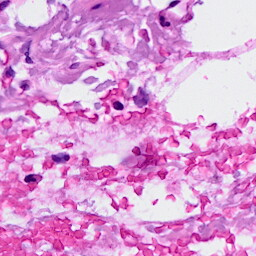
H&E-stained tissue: Breast